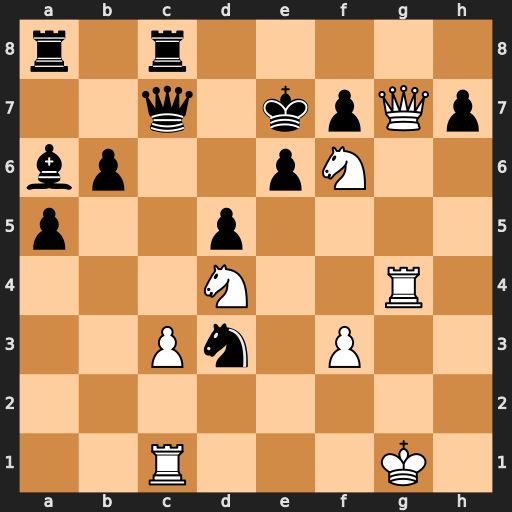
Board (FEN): r1r5/2q1kpQp/bp2pN2/p2p4/3N2R1/2Pn1P2/8/2R3K1
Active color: w
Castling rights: -
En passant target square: -
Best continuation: Nf5+ exf5 Nxd5+